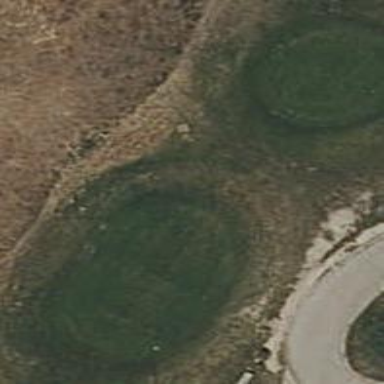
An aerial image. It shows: Golf tee.